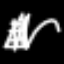
Label: The Eiffel Tower